Field crop: maize
Growth stage: 2
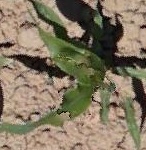
Species: maize